Question: I'm working on an app where users can send remote notifications (to run background fetch on the receiving device) to friends. The Facebook API can provide a friendlist. My question is, how can I send remote notifications to the specific facebook friend?
Currently I am using Microsoft Azure to store some basic app information - can it be used for remote notifications as well?
If there is a better way to trigger background fetches on a specific "friends" device (selectable by the user) please let me know.
Here is an image of what I try to build.

Thank you for any help and useful information!
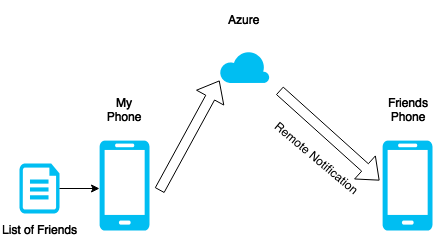
Answer: Have a look at <URL> to get an idea of how it would work for your use case:
- -

This tutorial explains in detail, how to send push notifications to certain users: <URL>.